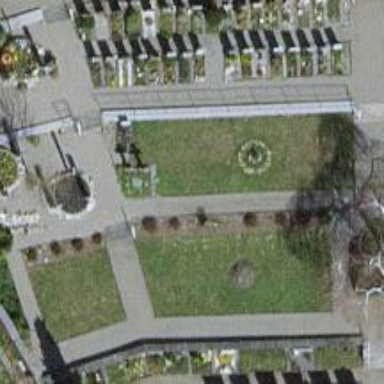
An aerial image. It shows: Grave yard.